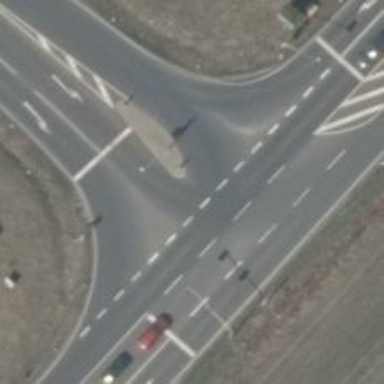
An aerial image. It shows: Road with stop sign.